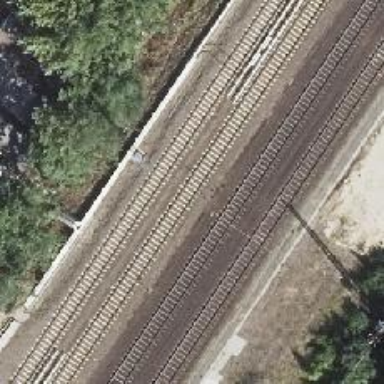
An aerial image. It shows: Railway signal.